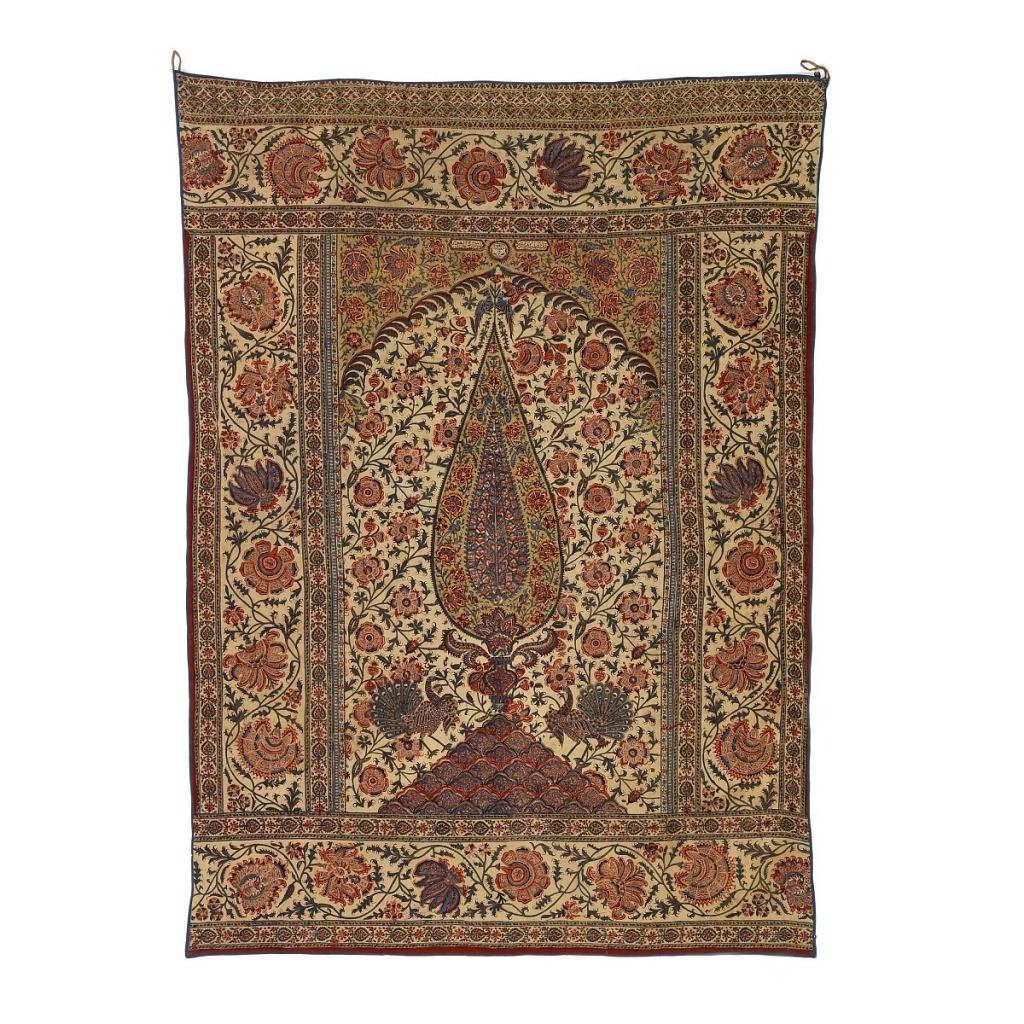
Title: Hanging
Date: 19th century
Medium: cotton Technique: plain weave foundation; mordants for black, two reds, and lavender were block printed; madder dyed; yellow and blue applied by brush Label: cotton, mordant printed and dyed, painted
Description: Hanging with a niche arch forming the center field. A cypress tree grows from a mound in the niche, with a peacock on either side; the field is filled with flowers.  Above the niche, a face in a sunburst with an inscription in a hexagonal medallion on either side. Surrounded by deep borders on all sides with a flowering vine, narrow guard borders with mango or cypress motif. All finely drawn and all pattern areas filled with tiny flowers, vines, etc.